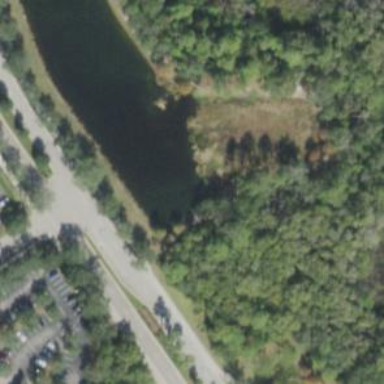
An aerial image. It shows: Serene pond surrounded by nature.